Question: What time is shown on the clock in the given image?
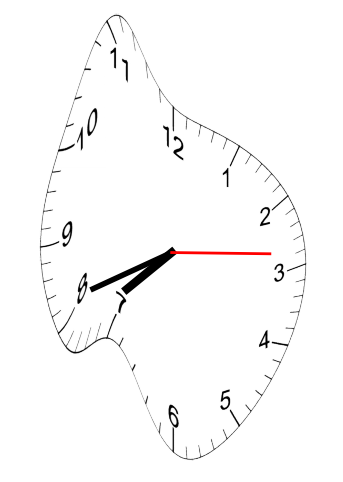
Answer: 07:41:14